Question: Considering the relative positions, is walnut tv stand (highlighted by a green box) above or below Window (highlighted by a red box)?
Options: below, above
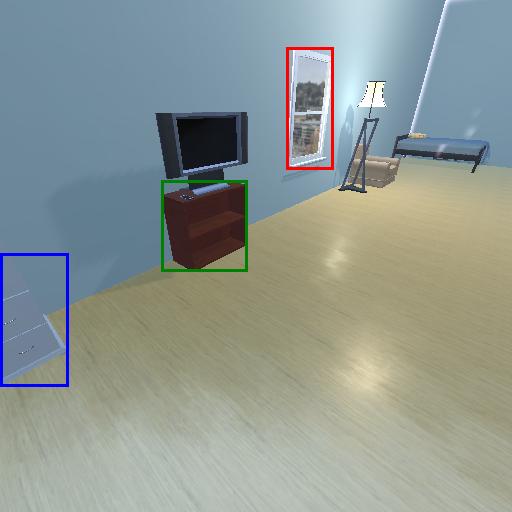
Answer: below